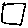
Label: square